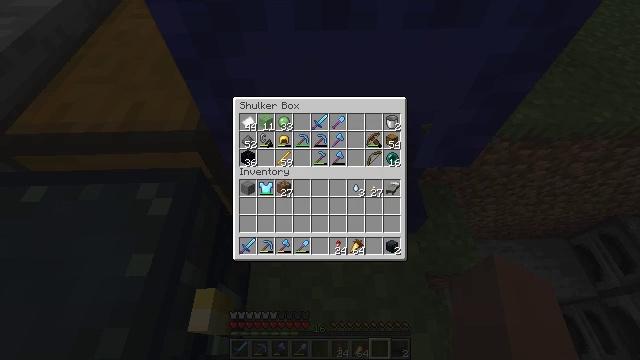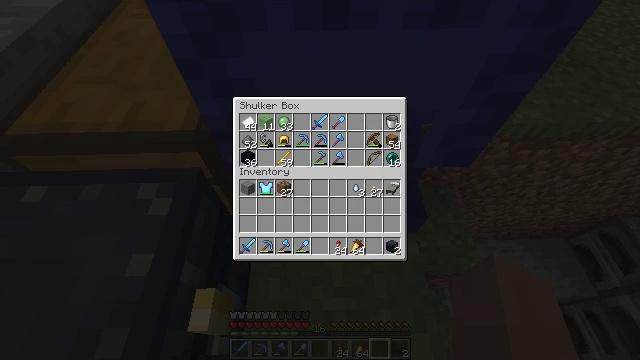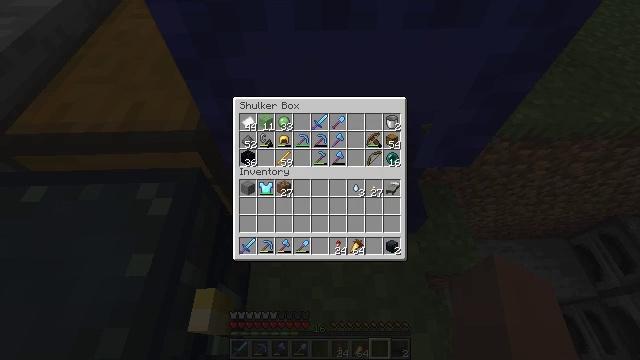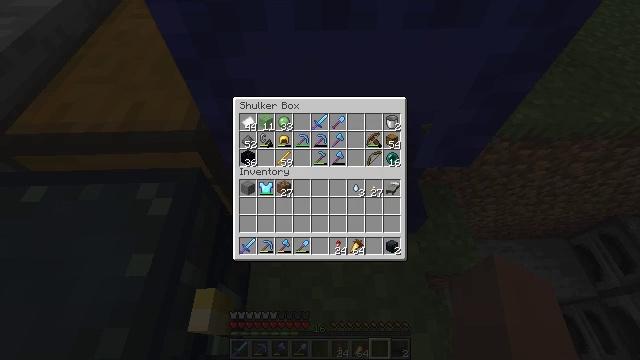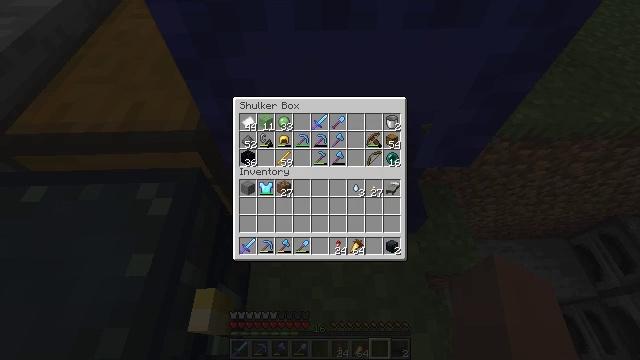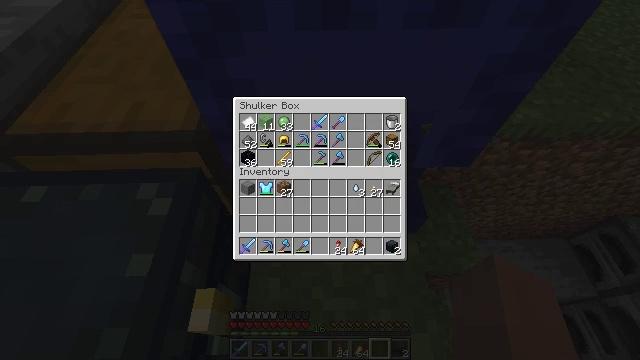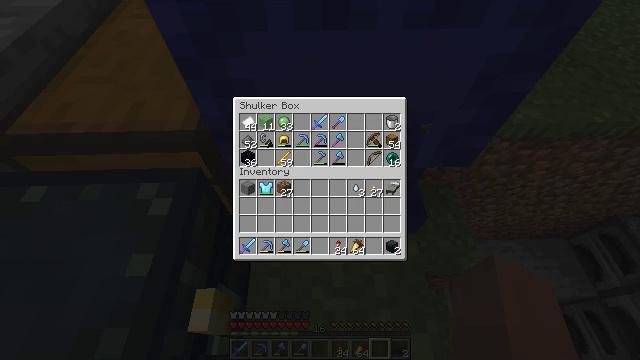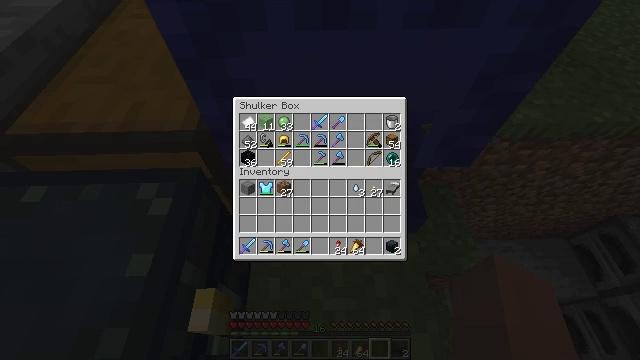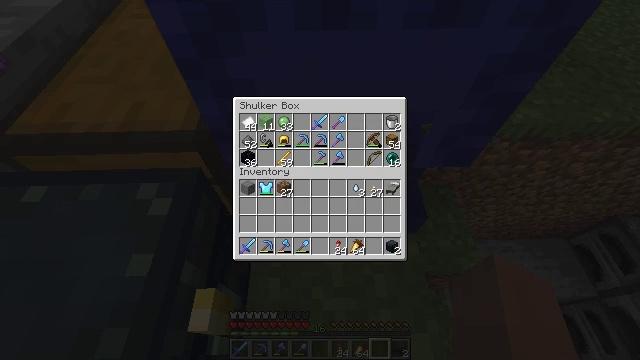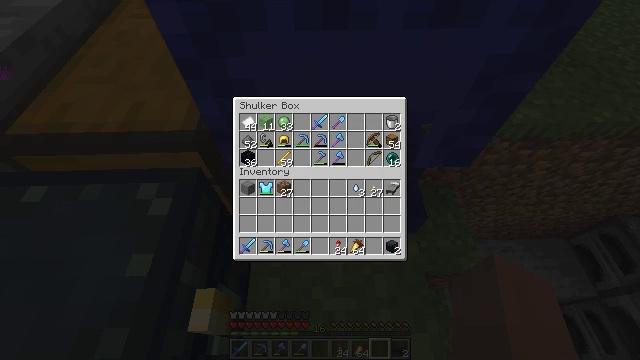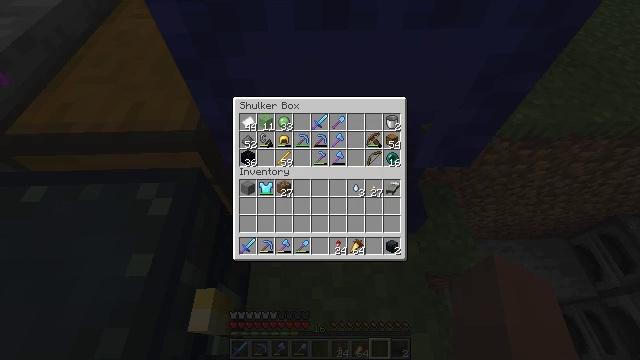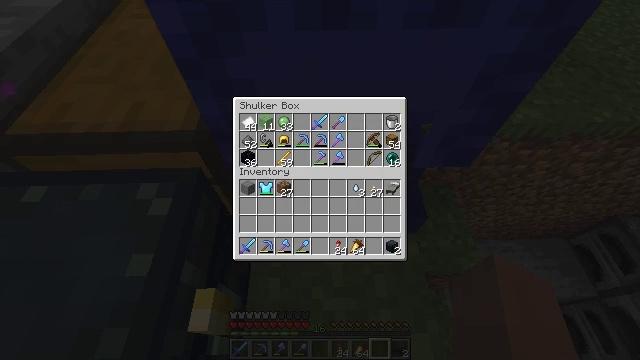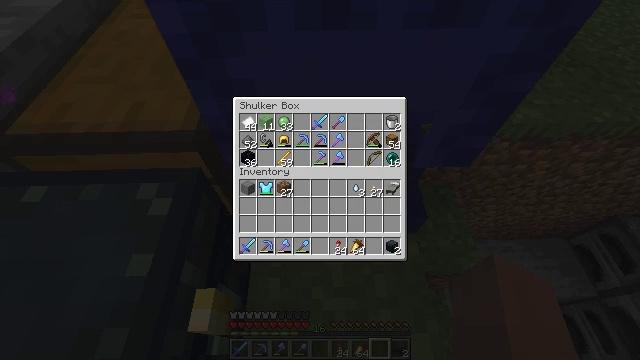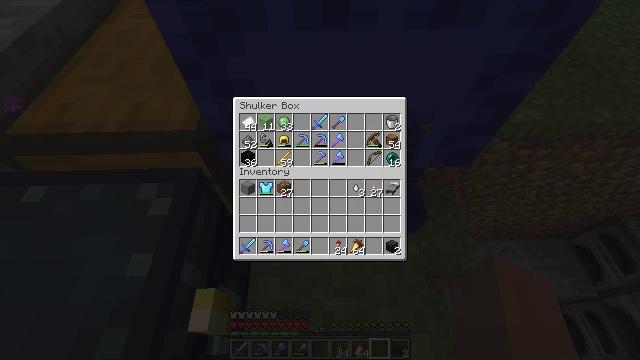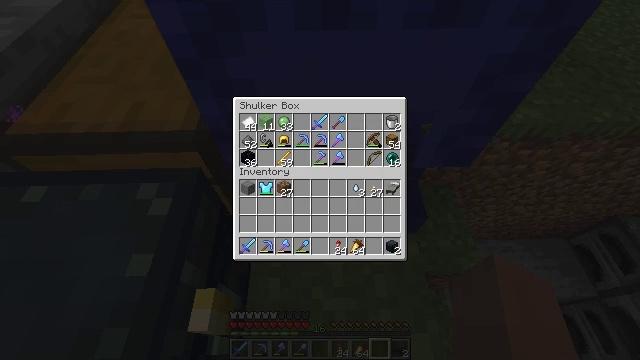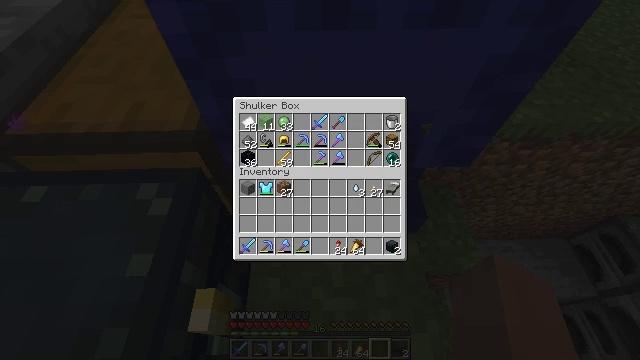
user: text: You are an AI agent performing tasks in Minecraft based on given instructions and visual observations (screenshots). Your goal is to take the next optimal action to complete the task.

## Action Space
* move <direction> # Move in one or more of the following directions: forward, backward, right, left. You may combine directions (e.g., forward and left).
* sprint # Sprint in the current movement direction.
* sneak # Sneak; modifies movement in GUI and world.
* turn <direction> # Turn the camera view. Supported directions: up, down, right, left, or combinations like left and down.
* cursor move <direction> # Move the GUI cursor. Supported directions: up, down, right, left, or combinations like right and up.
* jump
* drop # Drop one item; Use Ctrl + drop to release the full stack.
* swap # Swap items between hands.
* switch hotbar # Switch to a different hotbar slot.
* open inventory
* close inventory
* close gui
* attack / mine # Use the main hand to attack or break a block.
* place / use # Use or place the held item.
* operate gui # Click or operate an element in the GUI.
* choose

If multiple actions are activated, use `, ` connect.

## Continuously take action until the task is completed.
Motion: motion action
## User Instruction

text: Attack the blue shulker box to gather it.
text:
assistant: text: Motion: no_op
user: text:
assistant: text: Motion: no_op
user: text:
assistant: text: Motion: no_op
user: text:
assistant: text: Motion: no_op
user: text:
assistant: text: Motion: no_op
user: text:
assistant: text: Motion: no_op
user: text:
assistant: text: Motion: no_op
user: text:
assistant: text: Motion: no_op
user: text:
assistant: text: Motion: no_op
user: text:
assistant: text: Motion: no_op
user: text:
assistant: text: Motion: no_op
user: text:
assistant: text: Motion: no_op
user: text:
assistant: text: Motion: no_op
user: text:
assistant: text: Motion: no_op
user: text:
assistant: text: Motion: no_op
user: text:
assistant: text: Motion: no_op
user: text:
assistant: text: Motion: no_op
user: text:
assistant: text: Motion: no_op
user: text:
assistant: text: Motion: no_op
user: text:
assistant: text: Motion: no_op
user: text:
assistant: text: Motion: no_op
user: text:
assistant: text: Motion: no_op
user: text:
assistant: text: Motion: no_op
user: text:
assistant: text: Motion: no_op
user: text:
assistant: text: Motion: no_op
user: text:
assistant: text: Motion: no_op
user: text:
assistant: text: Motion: no_op
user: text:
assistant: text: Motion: no_op
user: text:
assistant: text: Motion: no_op
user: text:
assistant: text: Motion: no_op